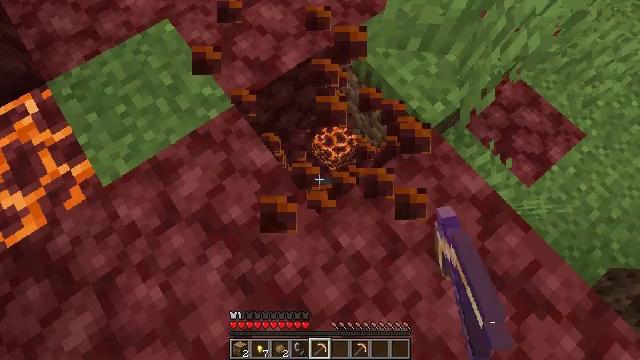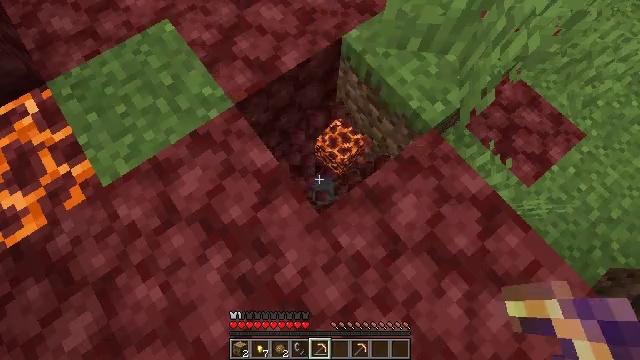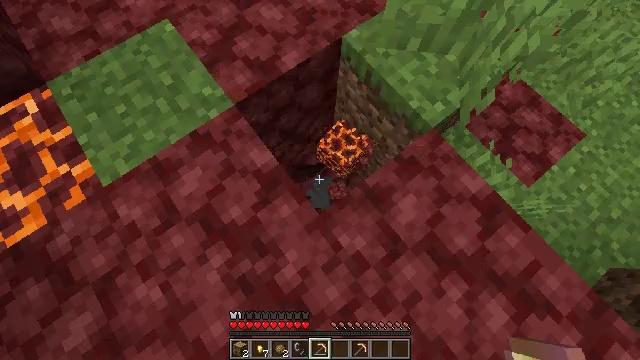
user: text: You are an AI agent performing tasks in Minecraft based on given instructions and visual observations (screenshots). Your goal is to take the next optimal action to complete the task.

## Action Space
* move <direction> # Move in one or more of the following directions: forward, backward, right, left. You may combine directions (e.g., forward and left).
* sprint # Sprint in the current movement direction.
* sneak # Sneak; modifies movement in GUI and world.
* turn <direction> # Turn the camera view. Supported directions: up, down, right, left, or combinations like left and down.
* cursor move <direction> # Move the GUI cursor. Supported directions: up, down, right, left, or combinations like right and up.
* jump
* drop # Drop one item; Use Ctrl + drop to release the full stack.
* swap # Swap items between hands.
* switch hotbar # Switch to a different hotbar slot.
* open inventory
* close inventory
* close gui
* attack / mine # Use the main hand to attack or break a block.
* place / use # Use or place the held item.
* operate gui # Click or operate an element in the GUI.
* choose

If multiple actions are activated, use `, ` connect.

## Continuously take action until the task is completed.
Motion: motion action
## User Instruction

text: Dig up netherrack with a pickaxe.
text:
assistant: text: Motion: attack / mine
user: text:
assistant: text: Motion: attack / mine
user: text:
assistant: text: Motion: attack / mine